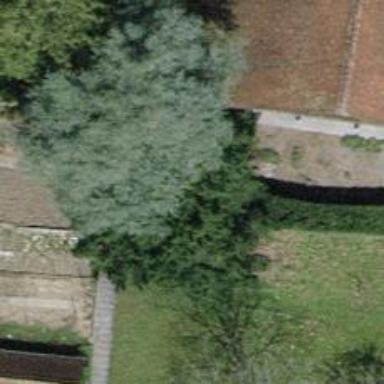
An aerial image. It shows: Urban tree adds touch of nature to the surroundings.